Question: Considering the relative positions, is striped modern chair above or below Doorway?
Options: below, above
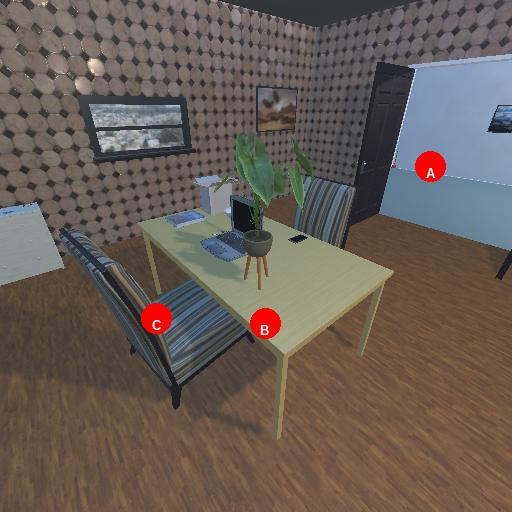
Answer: below